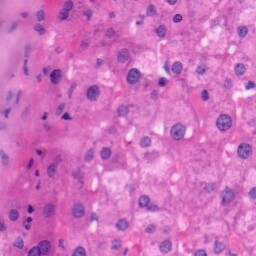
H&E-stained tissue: Liver